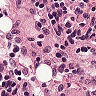
Metastatic tissue present: no